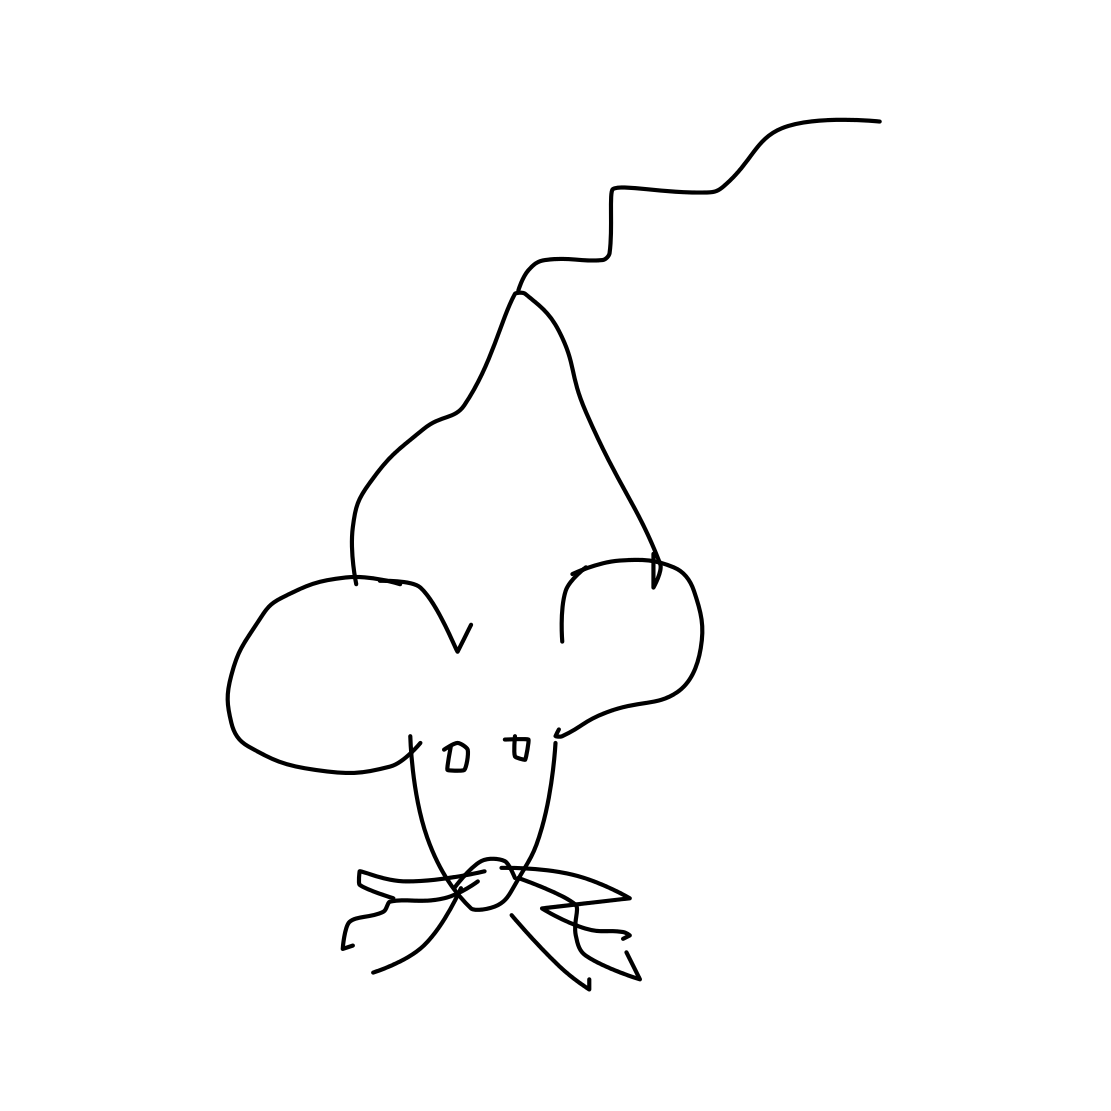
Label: mouse (animal)